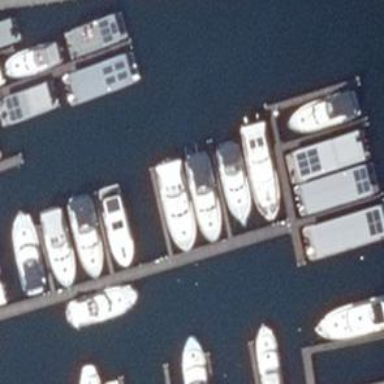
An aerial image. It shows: Marina on leisure land.